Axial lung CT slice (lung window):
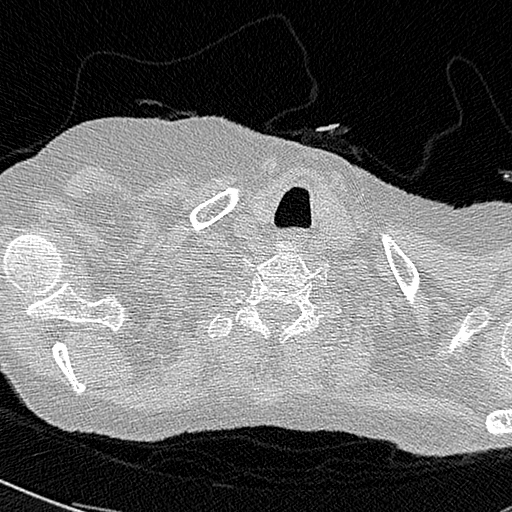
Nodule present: no